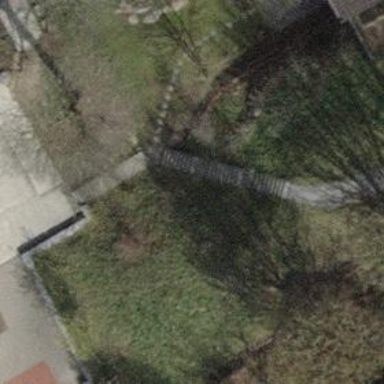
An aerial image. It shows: Set of steps on the road.